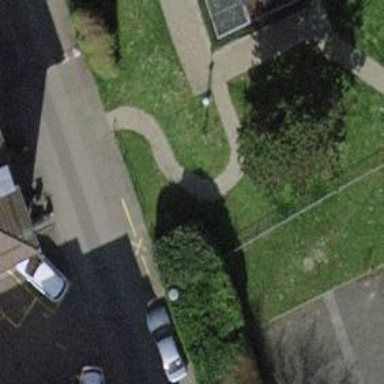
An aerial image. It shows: Footway surfaced with paving stones.